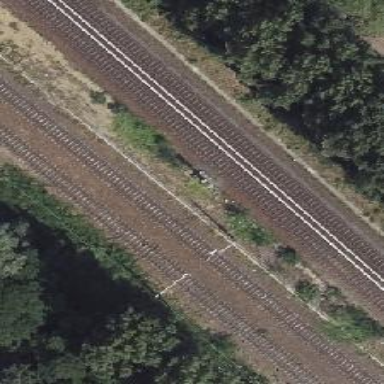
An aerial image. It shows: Milestone along the railway track with catenary mast.